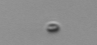
Label: nanoplankton_mix